Question: In my App I use a Navbar. I tried all the free CSS Bootstrap stylesheets from Bootswatch.com (even modified them) but I always end up like this:

The Title is "Instagram Analyzer". The first Menu Item is in the same row and the second moves one row below that. Can anyone figure out which part of the CSS code produces that "bug"?
In this picture I have used "Amelia" Style.
Here the ui.R code:
'''
shinyUI(navbarPage("Instagram Analyzer",
tabPanel("One User at a Glance",
fluidRow( column(width = 12,h1("Instagram Analyzer"))
),
fluidRow( column(width = 4,selectInput("user",label="Instagram User",choices=data)),
column(width = 8,tableOutput("basics"),tableOutput("z"))
),
fluidRow( column(width = 12,plotOutput("plot"))
)
),
tabPanel("Manage Database"),theme="instagram.css"
))
'''
And here you find the stylesheet:
<URL>
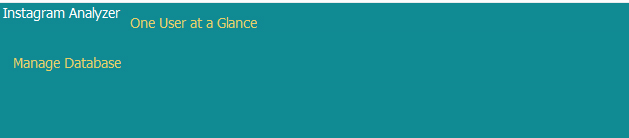
Answer: Your 'fluidRow' etc within the first tabPanel needs to be in a container:
'''
library(shiny)
runApp(list(ui =
navbarPage("Instagram Analyzer",
tabPanel("One User at a Glance",
fluidPage(
fluidRow( column(width = 12,h1("Instagram Analyzer"))),
fluidRow( column(width = 4, selectInput("user", label="Instagram User", choices = c(LETTERS[1:4]))),
column(width = 8, tableOutput("basics"), tableOutput("z"))
),
fluidRow( column(width = 12, plotOutput("plot")))
)
)
, tabPanel("Manage Database")
)
, server = function(input, output, session){
})
)
'''